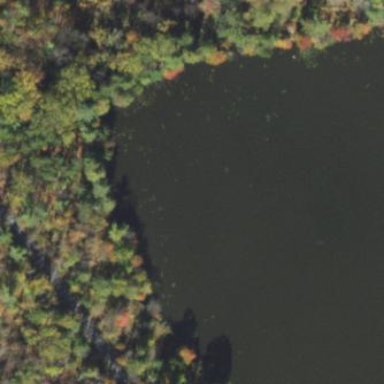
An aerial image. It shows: Reservoir area.